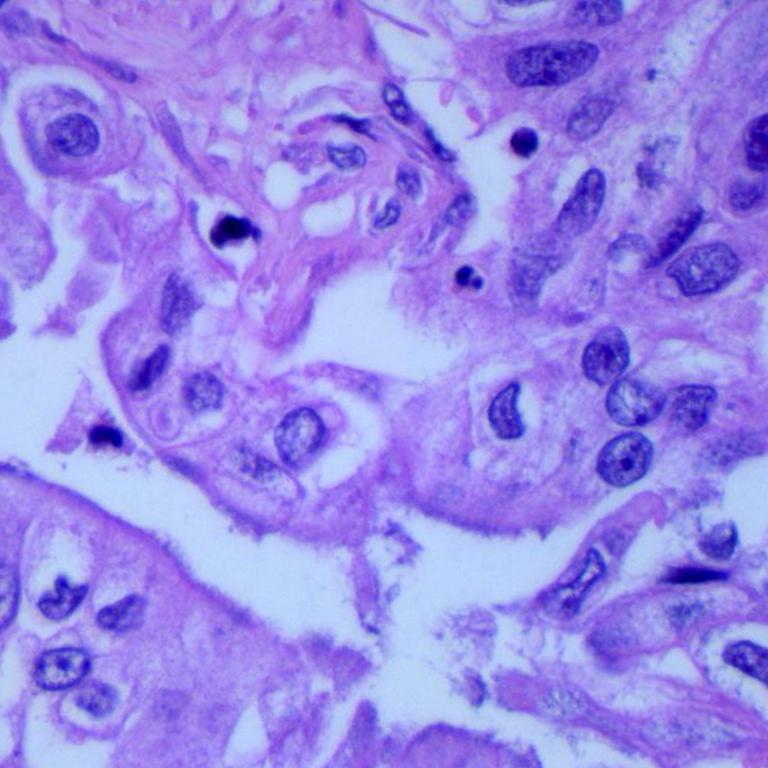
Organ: lung
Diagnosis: adenocarcinomas